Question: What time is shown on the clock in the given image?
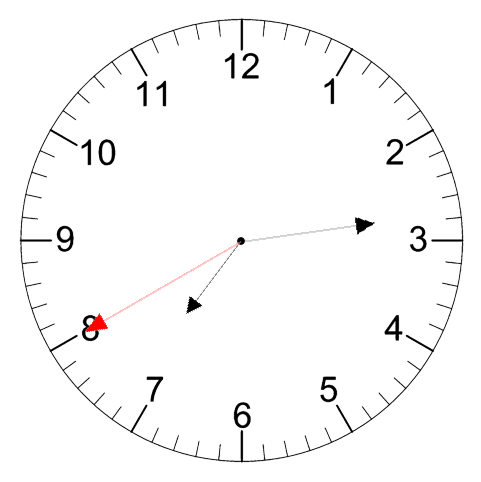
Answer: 07:13:40